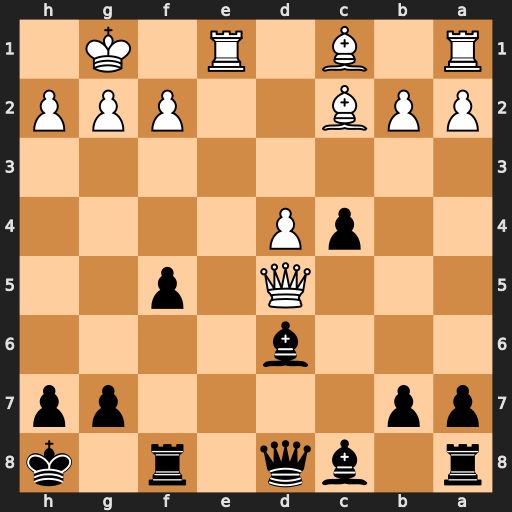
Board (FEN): r1bq1r1k/pp4pp/3b4/3Q1p2/2pP4/8/PPB2PPP/R1B1R1K1
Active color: b
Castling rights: -
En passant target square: -
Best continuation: Bxh2+ Kxh2 Qxd5